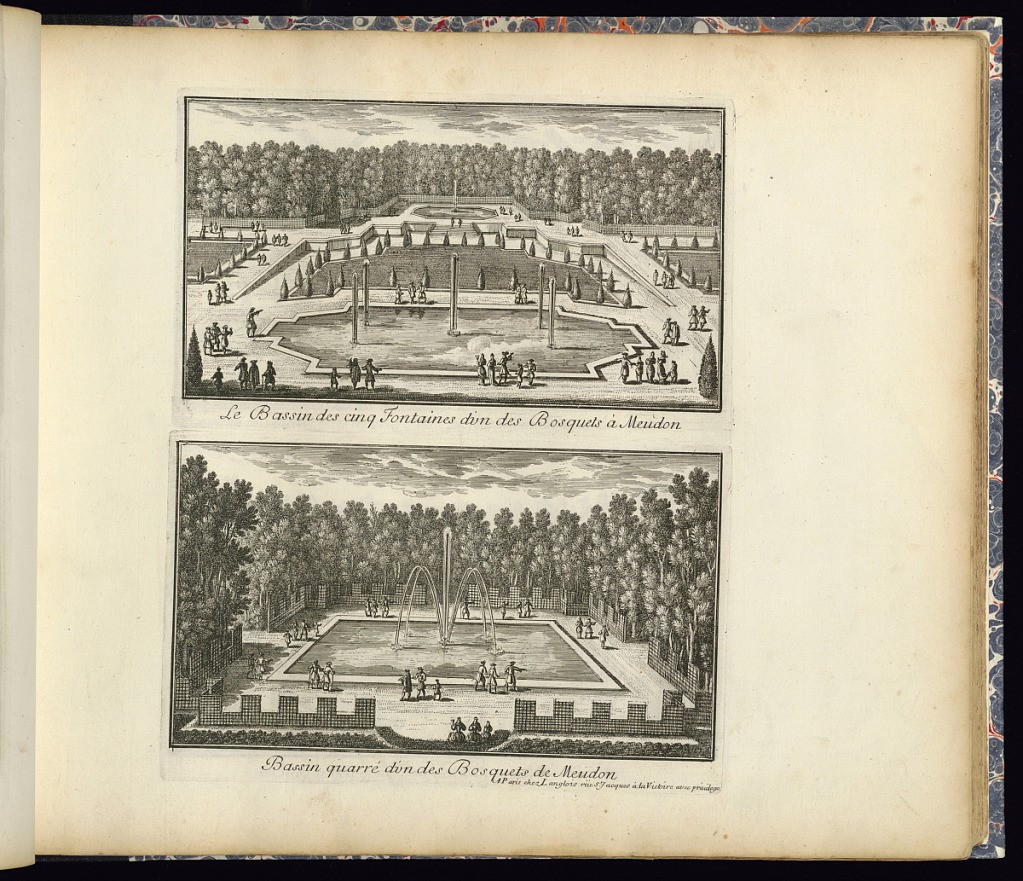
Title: Le Bassin des cinq Fontaines d’un des Bosquets à Meudon (Upper Plate)
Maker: Adam Perelle, French, 1638 – 1695
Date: late 17th century
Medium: Etching on laid paper
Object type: Print
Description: Two plates printed on a single sheet depicting bosquets or groves in the garden at Meudon, with fountains, basins, trees, and figures. The plates are titled.